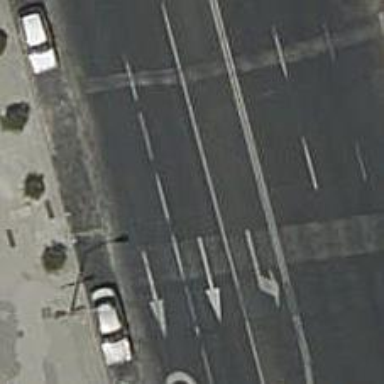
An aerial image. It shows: Secondary road with asphalt surface. It includes shared lane for cyclists.